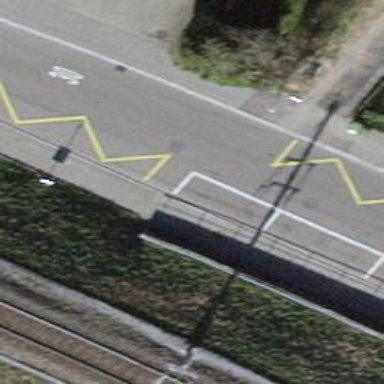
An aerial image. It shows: Public transport stop position.